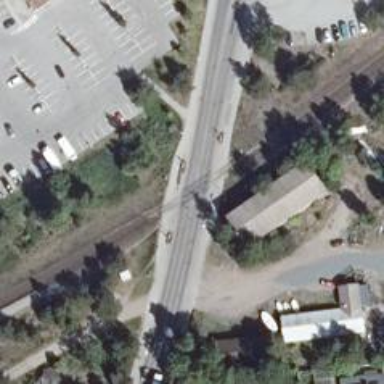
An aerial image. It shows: Level crossing with lights and saltire.